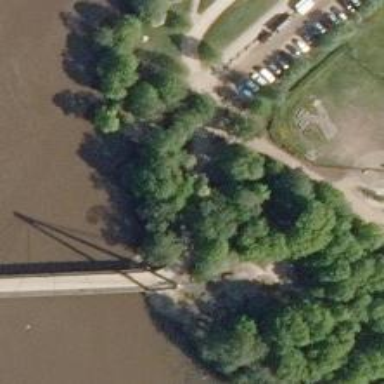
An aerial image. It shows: Man-made pier with designated whitewater portage way.